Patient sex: M
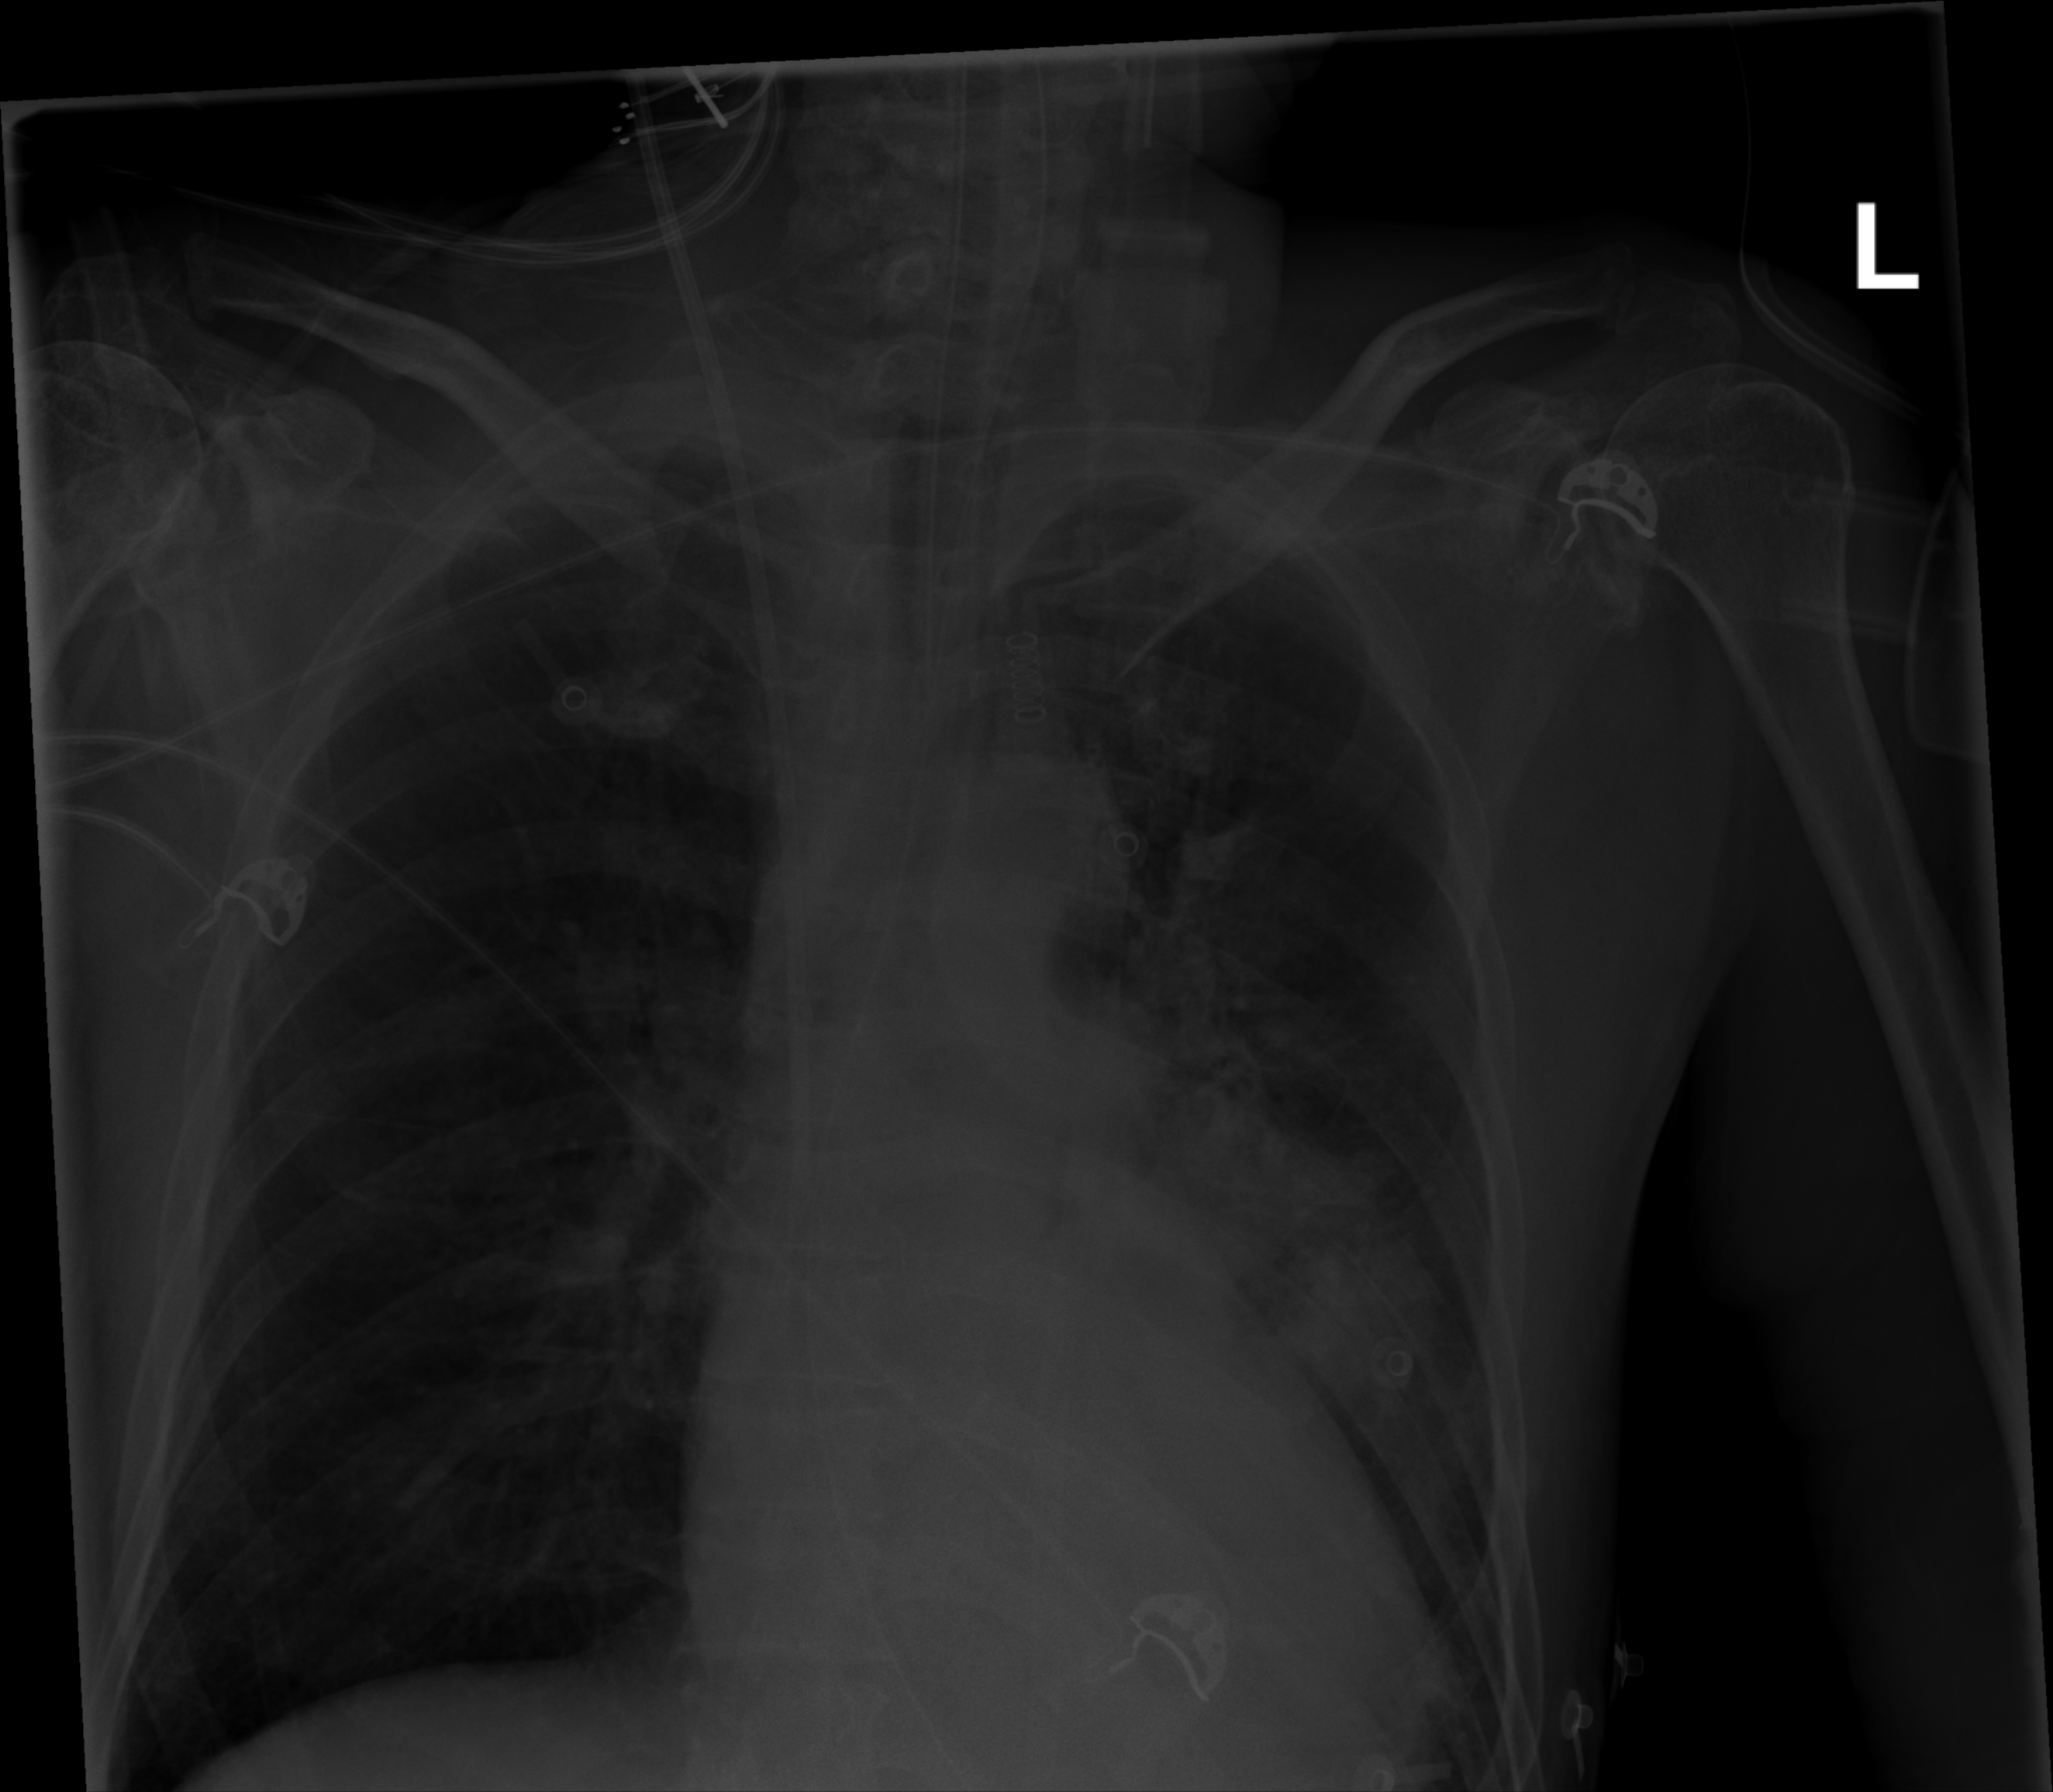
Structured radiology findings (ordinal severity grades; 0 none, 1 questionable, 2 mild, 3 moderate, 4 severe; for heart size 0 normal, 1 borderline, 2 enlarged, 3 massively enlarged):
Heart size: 1
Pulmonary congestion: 2
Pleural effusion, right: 0
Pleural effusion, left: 0
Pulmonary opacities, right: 2
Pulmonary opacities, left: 3
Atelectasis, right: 0
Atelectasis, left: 3